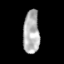
Tissue: skin
Cell type: Epithelial cells
Senescence score: 0.8309
Nuclear area (px): 688
Mean DAPI intensity: 177.456